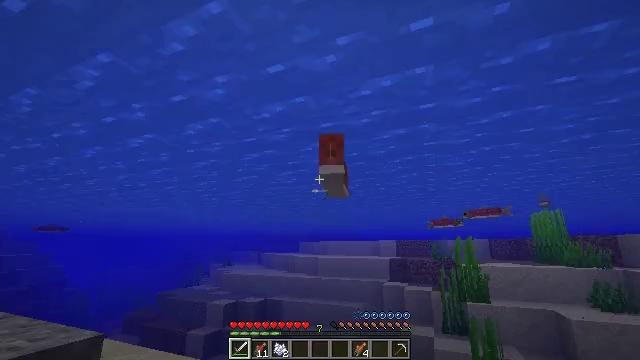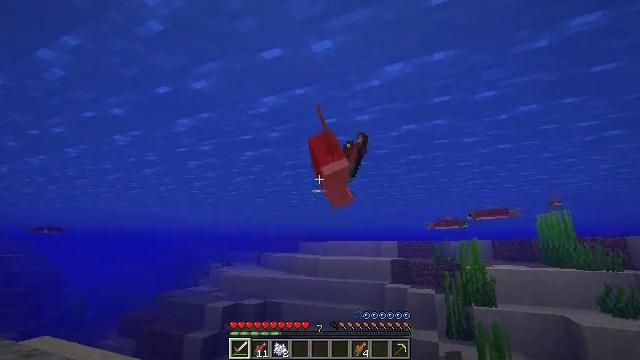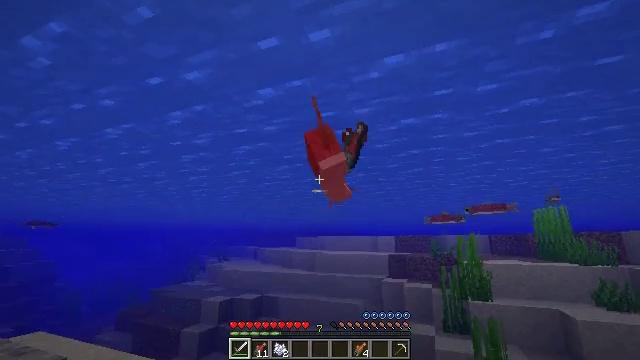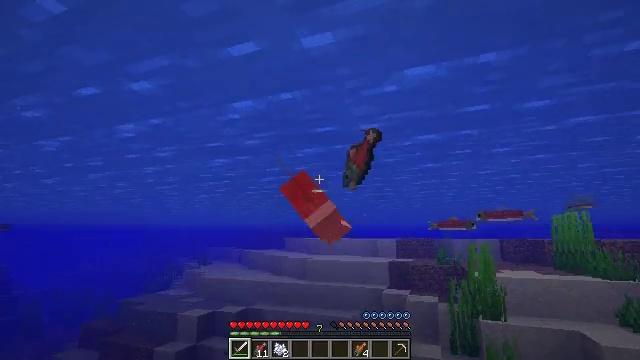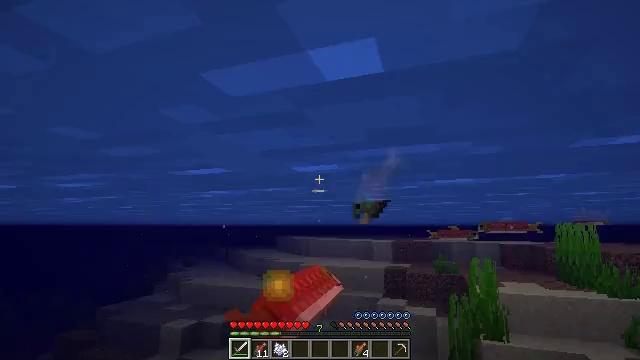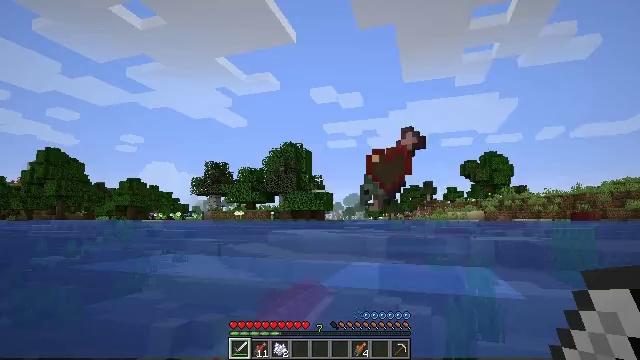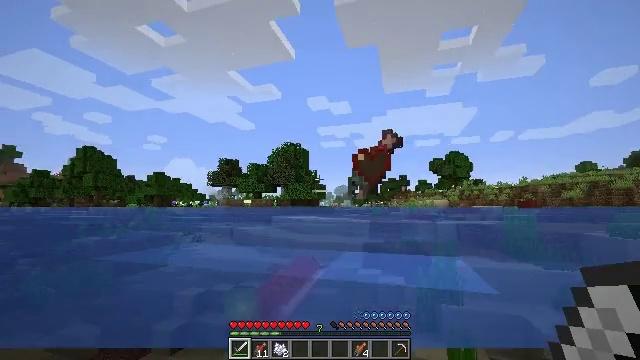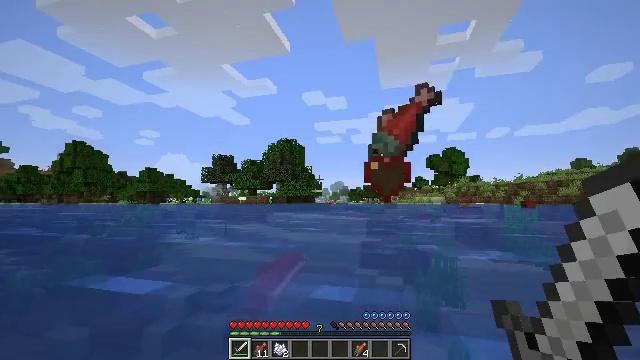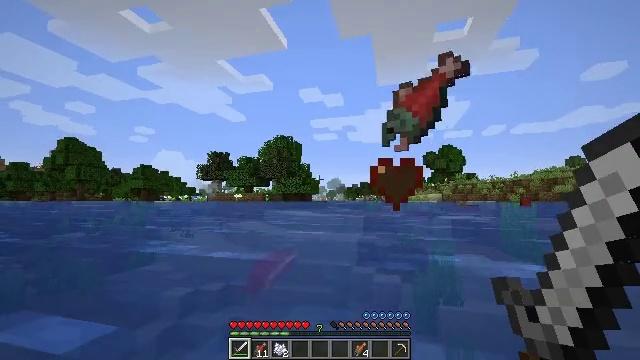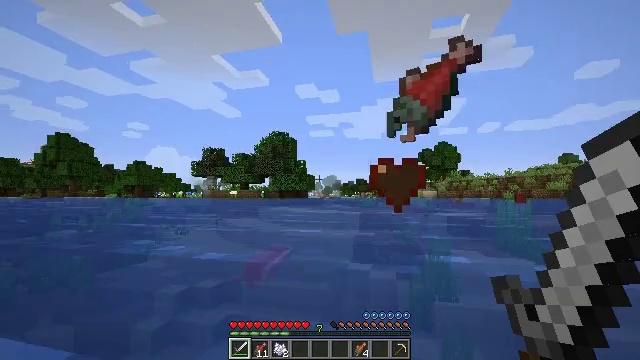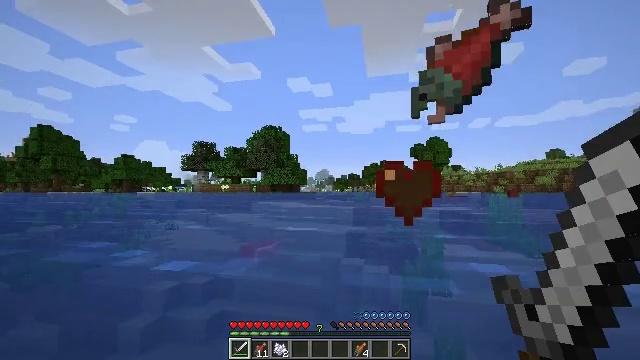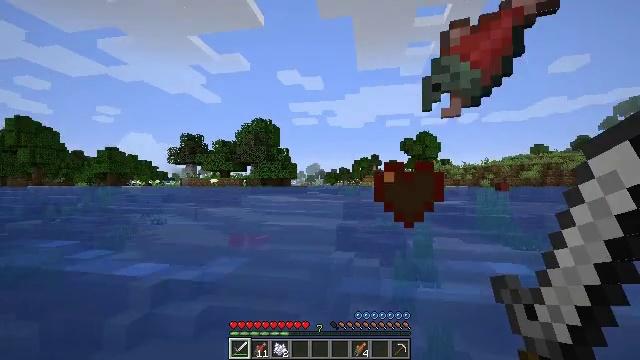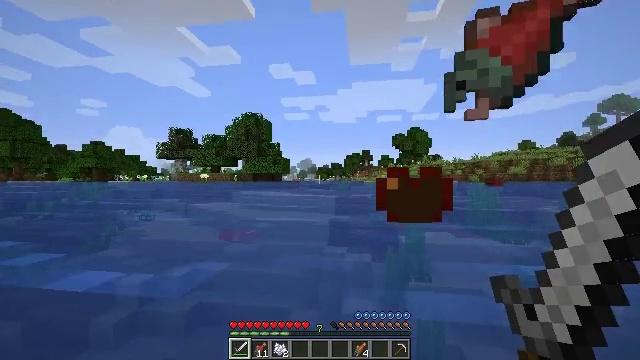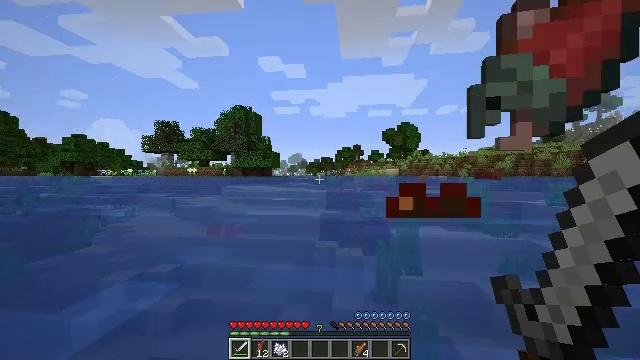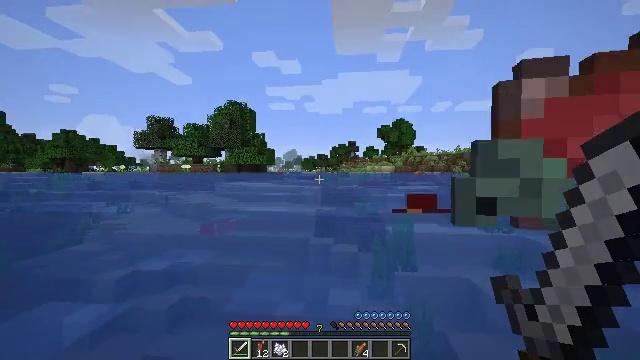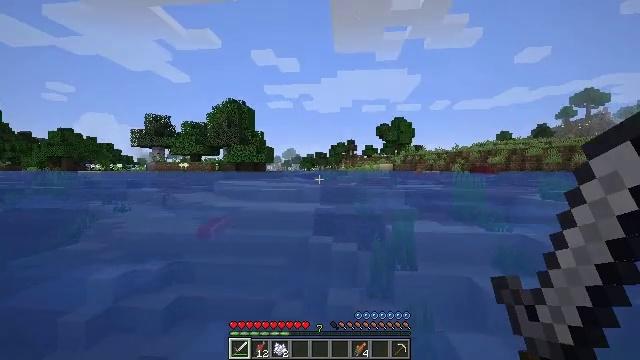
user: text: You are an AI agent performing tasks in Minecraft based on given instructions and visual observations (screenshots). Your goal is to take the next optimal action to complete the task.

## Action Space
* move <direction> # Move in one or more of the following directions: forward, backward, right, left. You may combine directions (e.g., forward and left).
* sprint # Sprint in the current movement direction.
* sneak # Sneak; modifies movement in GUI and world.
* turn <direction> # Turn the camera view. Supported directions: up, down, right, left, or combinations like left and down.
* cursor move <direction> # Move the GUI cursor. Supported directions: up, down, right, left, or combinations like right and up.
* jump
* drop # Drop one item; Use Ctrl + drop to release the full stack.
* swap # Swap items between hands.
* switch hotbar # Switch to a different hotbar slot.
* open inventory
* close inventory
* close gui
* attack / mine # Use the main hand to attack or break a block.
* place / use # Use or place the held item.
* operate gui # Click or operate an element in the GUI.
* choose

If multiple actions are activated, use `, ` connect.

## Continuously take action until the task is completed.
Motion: motion action
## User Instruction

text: Collect tall seagrass by holding left button.
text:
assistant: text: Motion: move forward
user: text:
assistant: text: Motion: move forward, turn down
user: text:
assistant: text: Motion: move forward, turn right and down
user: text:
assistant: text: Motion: move forward, turn right and down
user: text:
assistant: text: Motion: move forward, turn right and down
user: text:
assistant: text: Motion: move forward, turn right and down
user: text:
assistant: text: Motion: move forward
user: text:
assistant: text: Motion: move forward
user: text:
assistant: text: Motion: move forward
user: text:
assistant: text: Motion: move forward, turn right and down
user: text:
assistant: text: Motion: move forward, turn right and down
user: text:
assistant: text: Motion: move forward, turn right and down
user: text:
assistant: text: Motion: move forward, turn right and down
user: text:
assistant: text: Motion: move forward, turn right
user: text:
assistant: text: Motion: move forward
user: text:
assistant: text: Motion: move forward
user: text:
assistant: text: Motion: move forward, turn right and down
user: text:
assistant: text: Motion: move forward, turn right and down
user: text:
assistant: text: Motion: move forward, turn right and down
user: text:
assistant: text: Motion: move forward, turn right and down
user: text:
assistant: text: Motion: move forward, turn right and down
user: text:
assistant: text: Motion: move forward, turn down
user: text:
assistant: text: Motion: move forward
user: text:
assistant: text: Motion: move forward
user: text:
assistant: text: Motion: move forward
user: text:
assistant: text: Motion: move forward, sprint
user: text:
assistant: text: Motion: move forward, sprint, turn right
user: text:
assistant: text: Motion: move forward, sprint, turn right and up
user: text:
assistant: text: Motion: move forward, sprint, turn right and up
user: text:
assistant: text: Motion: move forward, turn right and up